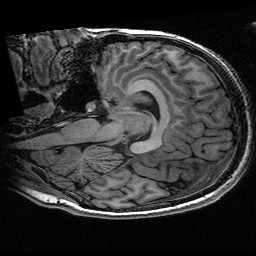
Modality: T1w
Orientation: sagittal
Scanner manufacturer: ge
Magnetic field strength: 3 T
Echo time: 0.00318 s